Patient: sex F, age 83
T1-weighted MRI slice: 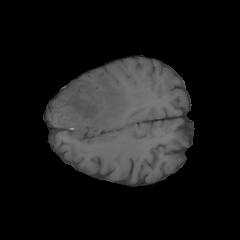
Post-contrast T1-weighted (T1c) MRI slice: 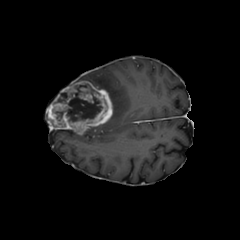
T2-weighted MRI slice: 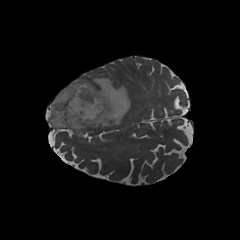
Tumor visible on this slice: yes
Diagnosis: Glioblastoma, IDH-wildtype
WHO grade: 4